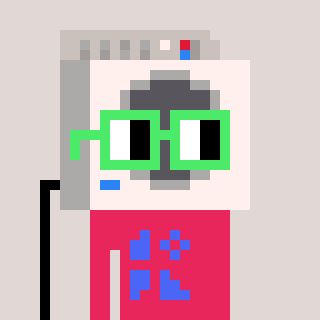
a pixel art character with square light green glasses, a washing machine-shaped head and a redpinkish-colored body on a warm background